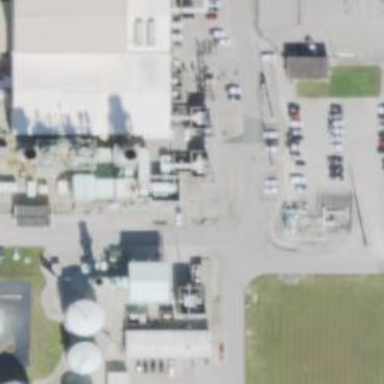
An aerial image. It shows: Gas turbine generator.